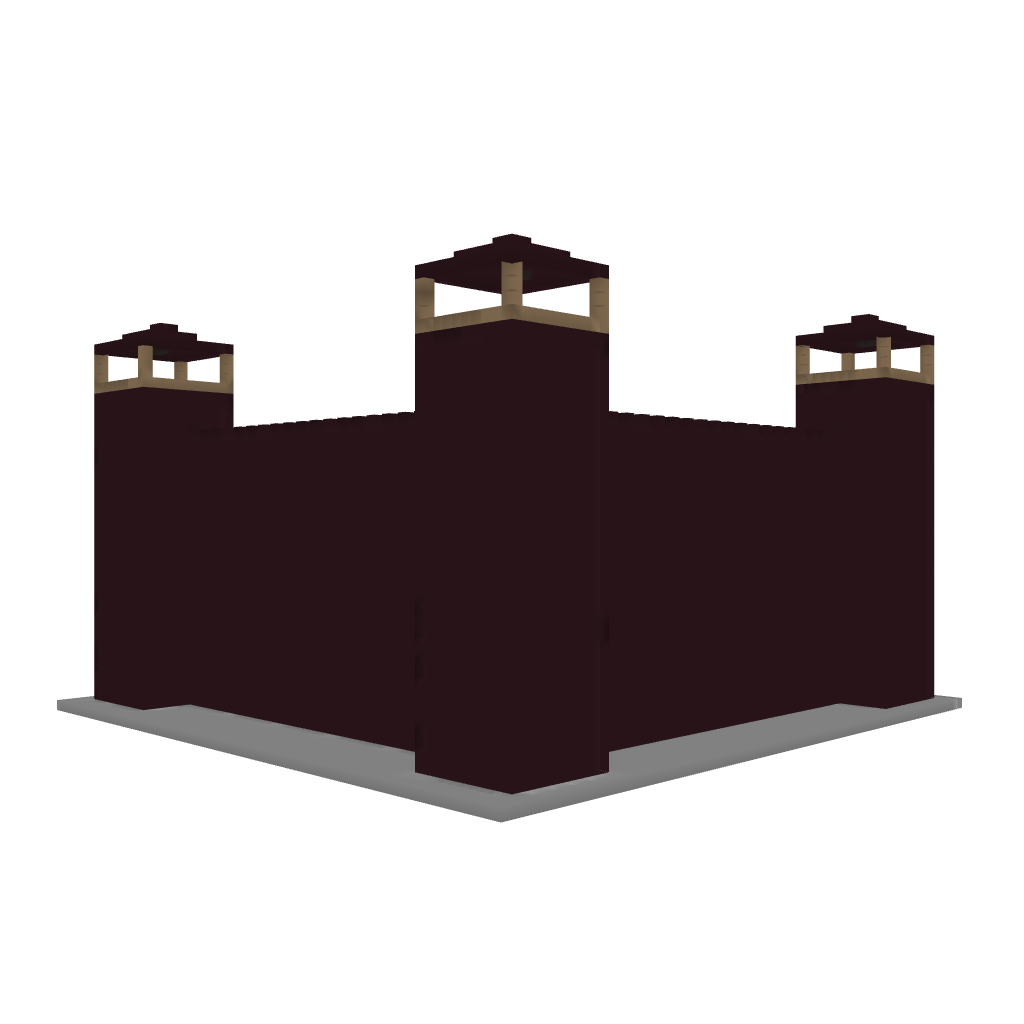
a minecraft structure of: Nether Castle-Empty